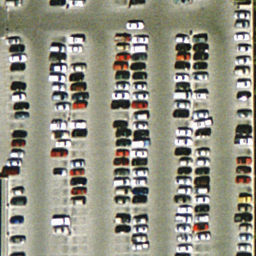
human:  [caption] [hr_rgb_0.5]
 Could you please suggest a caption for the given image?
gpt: Lots of cars parked neatly in the parking lot .

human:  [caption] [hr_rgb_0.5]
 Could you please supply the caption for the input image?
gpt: It is a parking lot with many cars densely arranged .

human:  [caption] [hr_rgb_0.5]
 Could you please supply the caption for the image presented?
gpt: Many cars are very closed to each other in the parking lot .

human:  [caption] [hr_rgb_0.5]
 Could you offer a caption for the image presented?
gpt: Lots of cars are very closed to each other in the parking lot .

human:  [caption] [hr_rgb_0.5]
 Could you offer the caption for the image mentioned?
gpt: Many cars densely arranged in the parking lot .